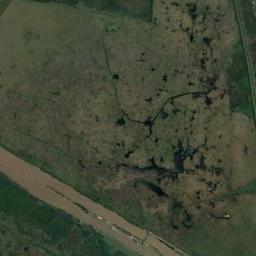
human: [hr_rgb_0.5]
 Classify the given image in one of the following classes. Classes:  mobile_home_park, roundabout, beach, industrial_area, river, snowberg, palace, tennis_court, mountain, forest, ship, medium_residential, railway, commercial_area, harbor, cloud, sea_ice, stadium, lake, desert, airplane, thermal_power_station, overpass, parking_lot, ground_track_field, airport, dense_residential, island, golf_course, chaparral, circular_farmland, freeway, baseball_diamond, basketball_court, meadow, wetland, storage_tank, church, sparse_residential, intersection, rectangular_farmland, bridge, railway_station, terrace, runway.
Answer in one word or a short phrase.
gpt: wetland